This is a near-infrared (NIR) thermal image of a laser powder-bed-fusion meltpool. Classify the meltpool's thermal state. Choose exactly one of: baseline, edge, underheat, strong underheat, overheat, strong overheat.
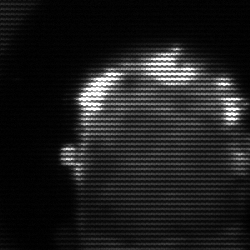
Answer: baseline